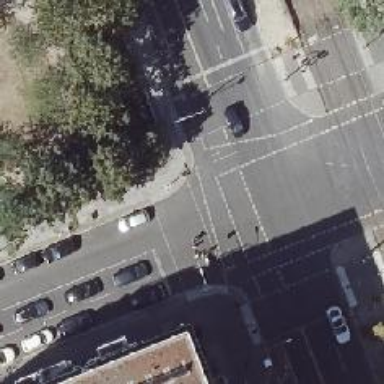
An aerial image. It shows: Road crossing with traffic signals.